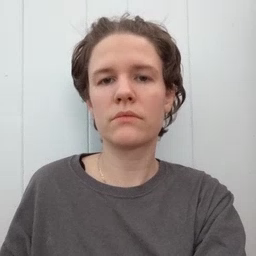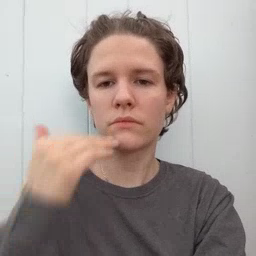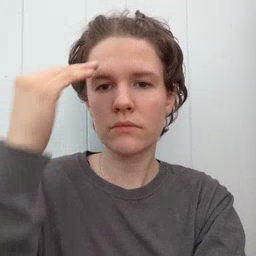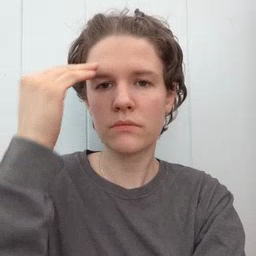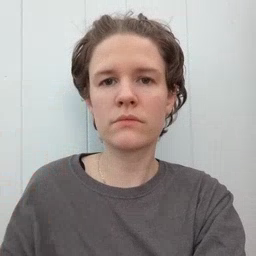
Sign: head